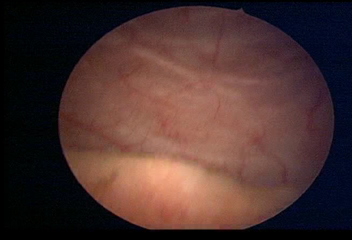
Modality: WLC
Class: Normal mucosa
Bladder cancer association: No